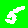
Digit: 5